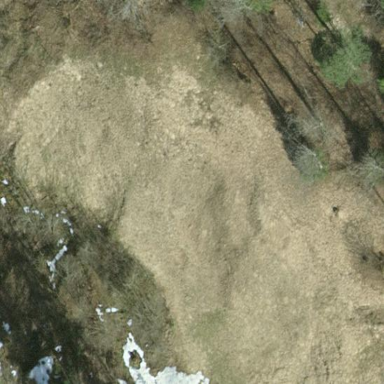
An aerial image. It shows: Area covered with grass.